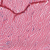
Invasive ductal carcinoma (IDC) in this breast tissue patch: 0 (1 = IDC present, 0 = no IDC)